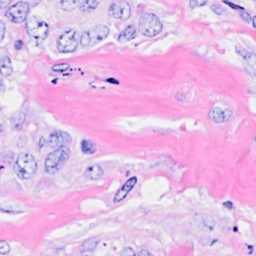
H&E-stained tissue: Breast